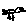
Label: bird